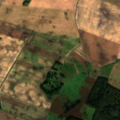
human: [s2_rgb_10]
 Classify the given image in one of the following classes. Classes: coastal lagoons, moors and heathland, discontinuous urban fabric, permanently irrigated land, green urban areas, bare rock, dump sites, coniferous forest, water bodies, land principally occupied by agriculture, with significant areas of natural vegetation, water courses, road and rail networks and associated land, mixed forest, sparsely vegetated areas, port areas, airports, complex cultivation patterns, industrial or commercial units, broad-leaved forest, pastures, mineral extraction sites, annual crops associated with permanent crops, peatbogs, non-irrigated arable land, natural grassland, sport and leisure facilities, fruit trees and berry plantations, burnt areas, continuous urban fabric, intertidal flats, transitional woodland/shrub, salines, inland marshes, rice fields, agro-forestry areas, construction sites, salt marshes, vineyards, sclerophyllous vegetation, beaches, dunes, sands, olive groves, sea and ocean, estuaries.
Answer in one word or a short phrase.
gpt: non-irrigated arable land, pastures, mixed forest